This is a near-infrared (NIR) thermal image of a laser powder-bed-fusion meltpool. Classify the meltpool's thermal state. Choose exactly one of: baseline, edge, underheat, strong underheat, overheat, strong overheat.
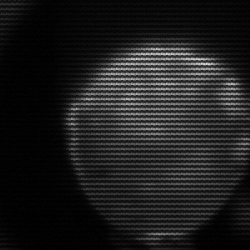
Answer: edge